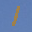
Label: 1